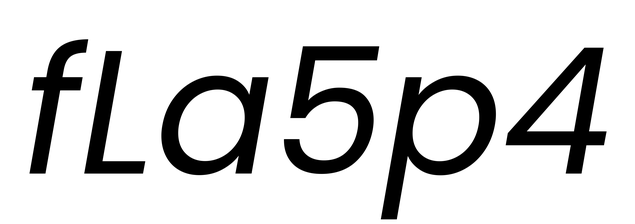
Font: Poppins-Italic